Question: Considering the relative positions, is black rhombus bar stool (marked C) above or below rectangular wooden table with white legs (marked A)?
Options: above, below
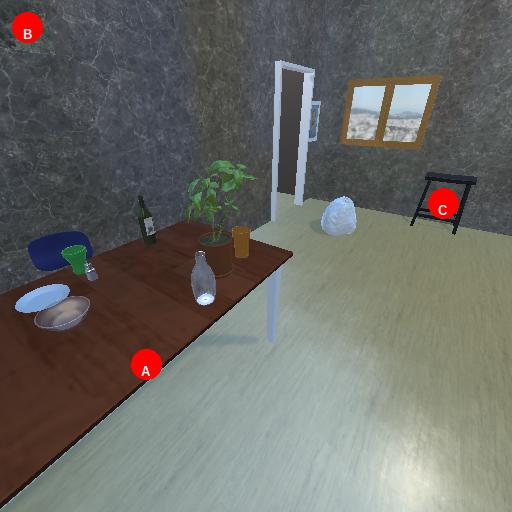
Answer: above